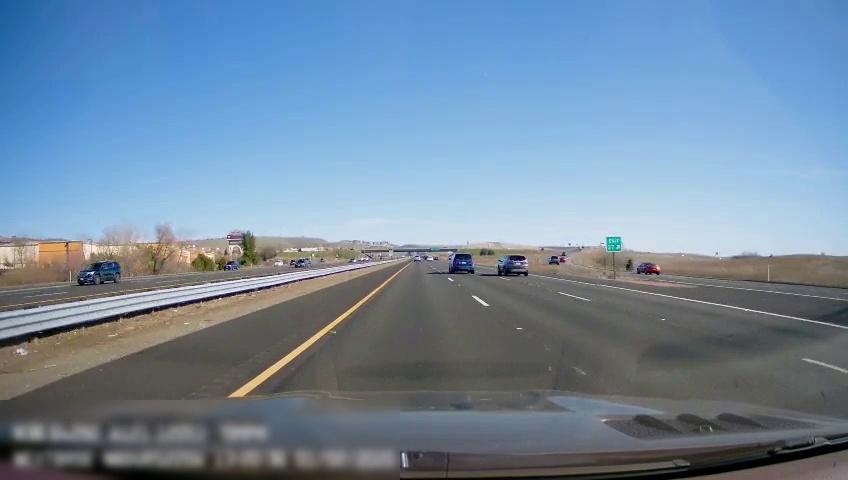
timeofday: Day
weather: Sunny
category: Drivable Space
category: Drivable Space
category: Vehicles | SUV
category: Vehicles | SUV
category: Vehicles | Car
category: Vehicles | Car
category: Vehicles | SUV
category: Vehicles | SUV
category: Vehicles | SUV
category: Lanes | Opposite Lane
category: Lanes | Opposite Lane
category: Lanes | Opposite Lane
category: Lanes | Current Lane
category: Lanes | Current Lane
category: Lanes | Alternate Lane
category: Lanes | Alternate Lane
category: Lanes | Alternate Lane
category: Traffic | Signs